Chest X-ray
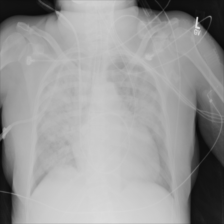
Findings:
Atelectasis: negative
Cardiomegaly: negative
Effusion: negative
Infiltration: negative
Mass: negative
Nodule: negative
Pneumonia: negative
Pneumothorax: negative
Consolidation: negative
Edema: negative
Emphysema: negative
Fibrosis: negative
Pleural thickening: negative
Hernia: negative